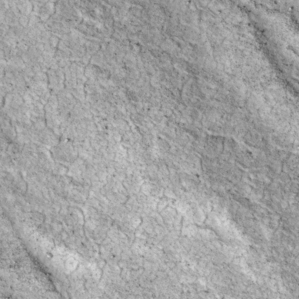
Label: non_frost